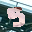
Label: 5